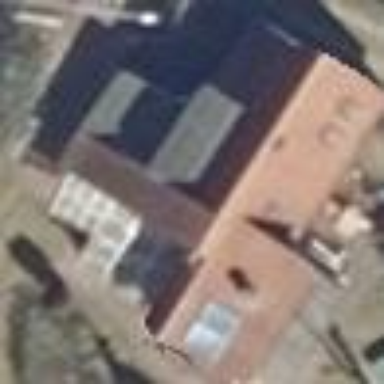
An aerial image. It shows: Residential building.